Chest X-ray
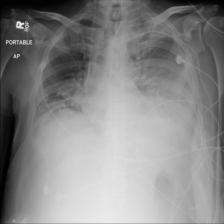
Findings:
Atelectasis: negative
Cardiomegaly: negative
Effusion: positive
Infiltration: negative
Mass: negative
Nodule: negative
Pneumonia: negative
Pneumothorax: negative
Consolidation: negative
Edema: negative
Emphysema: negative
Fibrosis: negative
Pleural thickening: negative
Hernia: negative